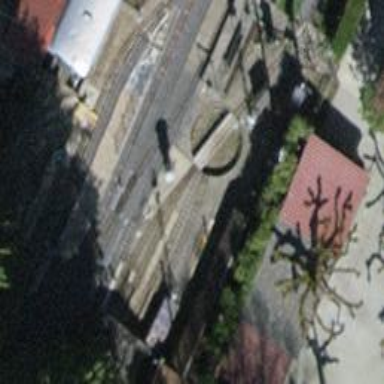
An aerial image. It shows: Miniature railway siding.